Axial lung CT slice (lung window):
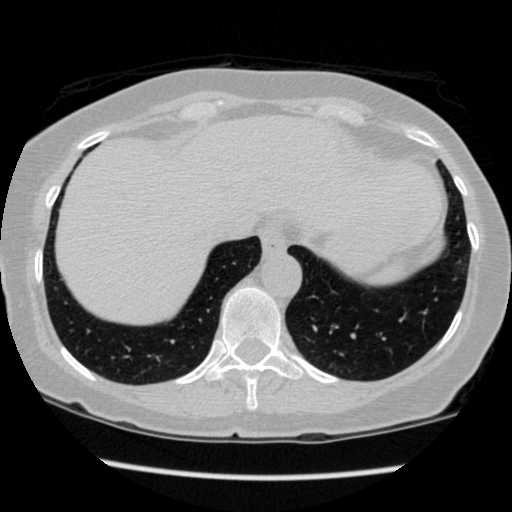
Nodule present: no